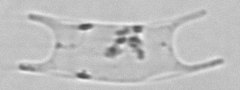
Label: Eucampia